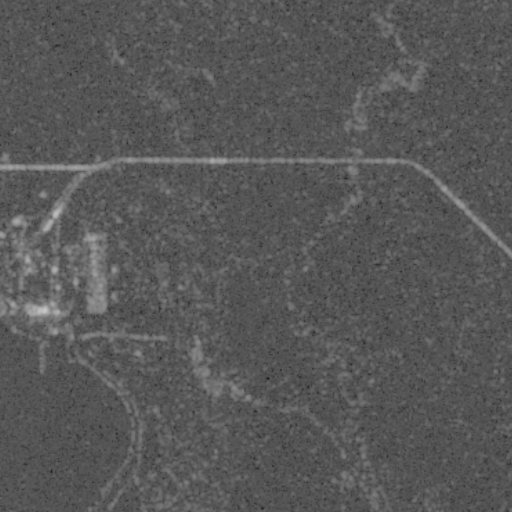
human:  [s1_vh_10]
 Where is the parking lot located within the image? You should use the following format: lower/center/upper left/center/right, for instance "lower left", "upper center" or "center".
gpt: The parking lot is located in the center left of the image.
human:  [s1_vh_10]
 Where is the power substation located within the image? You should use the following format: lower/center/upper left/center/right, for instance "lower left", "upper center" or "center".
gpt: The power substation is located in the center left of the image.
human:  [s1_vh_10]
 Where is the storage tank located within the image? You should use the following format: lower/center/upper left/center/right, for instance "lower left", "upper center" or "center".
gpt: The storage tank is located in the center left of the image.
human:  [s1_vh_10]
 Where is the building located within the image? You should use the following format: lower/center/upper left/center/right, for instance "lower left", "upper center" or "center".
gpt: The building is located in the center left of the image.
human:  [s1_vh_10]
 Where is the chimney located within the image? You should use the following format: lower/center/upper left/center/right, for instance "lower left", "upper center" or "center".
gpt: The chimney is located in the center left of the image.
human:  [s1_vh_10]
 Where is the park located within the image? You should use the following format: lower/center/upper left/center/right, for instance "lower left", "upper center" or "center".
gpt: There is no park in the image.

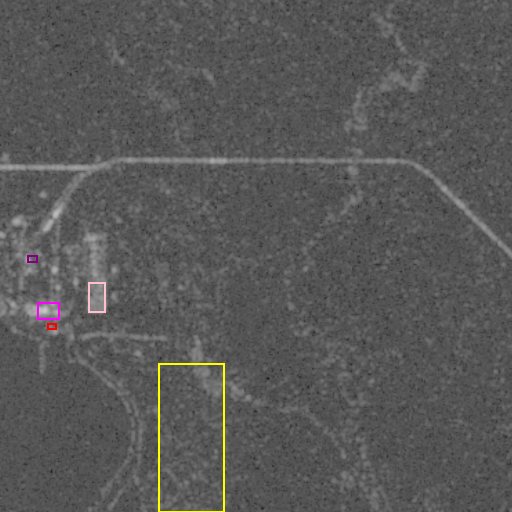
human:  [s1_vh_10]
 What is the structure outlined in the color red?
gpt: The structure outlined in red is a parking lot.
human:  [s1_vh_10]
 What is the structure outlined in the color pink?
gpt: The structure outlined in pink is a power substation.
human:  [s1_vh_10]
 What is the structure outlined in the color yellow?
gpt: The structure outlined in yellow is a solar farm.
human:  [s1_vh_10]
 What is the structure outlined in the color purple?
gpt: The structure outlined in purple is a building.
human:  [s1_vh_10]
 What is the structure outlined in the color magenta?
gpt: The structure outlined in magenta is a building.
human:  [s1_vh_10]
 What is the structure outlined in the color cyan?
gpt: There is no cyan outline.